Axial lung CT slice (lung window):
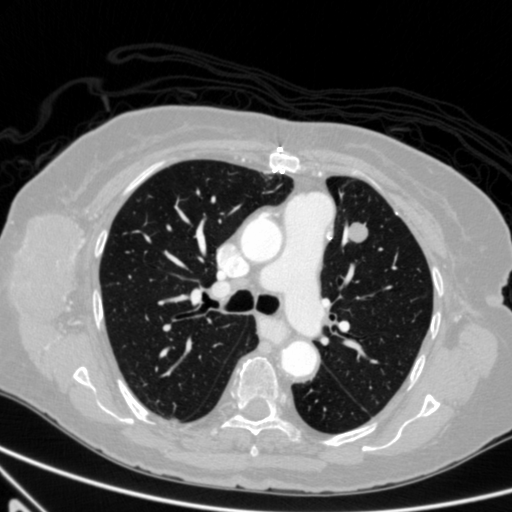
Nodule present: yes
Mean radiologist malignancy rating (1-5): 4